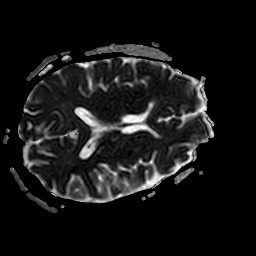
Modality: ADC
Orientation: axial
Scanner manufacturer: philips
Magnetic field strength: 3 T
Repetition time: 4.079 s
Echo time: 0.05978 s